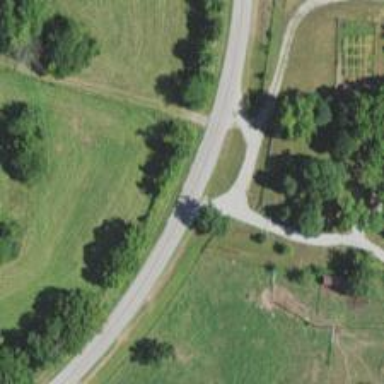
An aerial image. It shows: Secondary road.